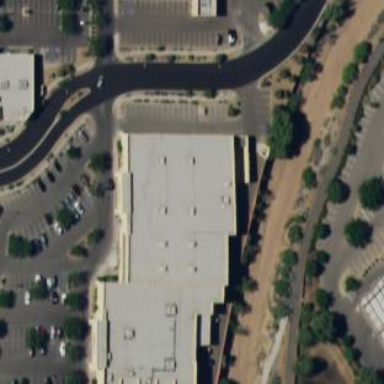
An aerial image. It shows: Commercial building.